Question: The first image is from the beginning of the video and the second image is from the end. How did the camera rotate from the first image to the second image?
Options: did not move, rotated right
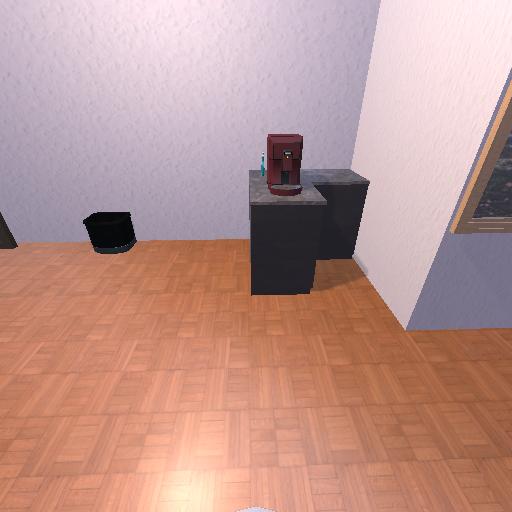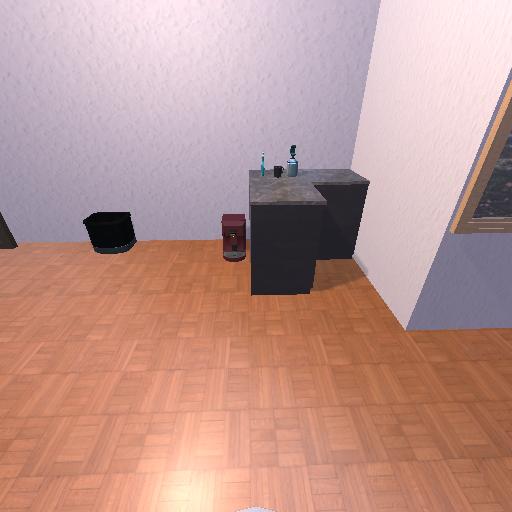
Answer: did not move